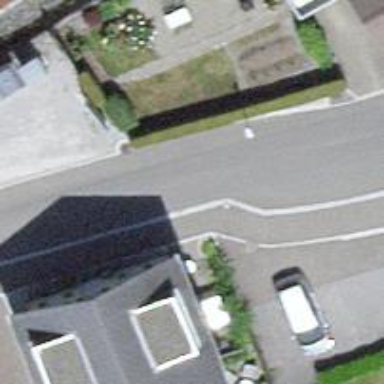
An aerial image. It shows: Hedge acting as barrier.